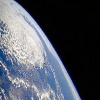
Label: cloud